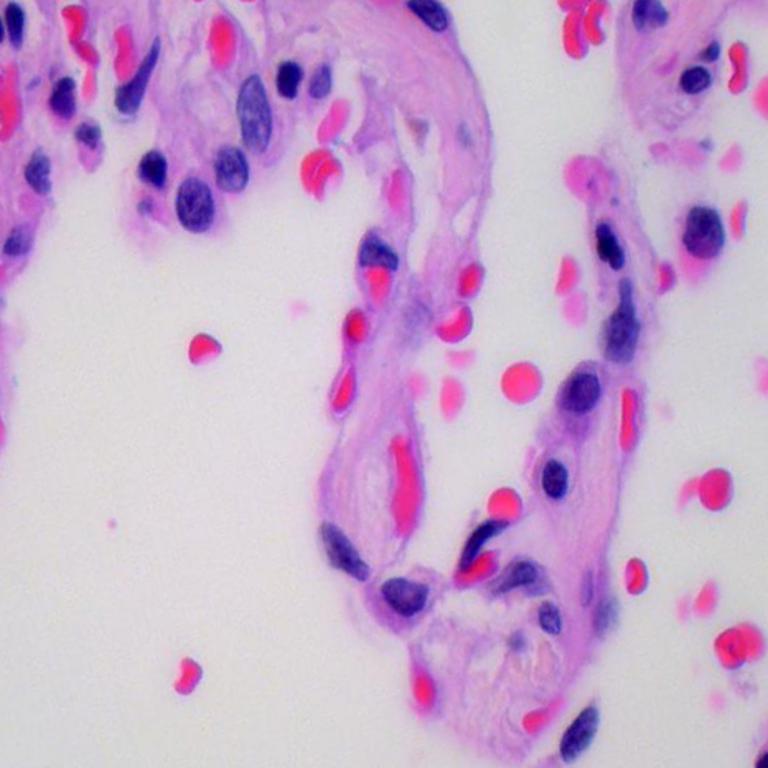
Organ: lung
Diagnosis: benign